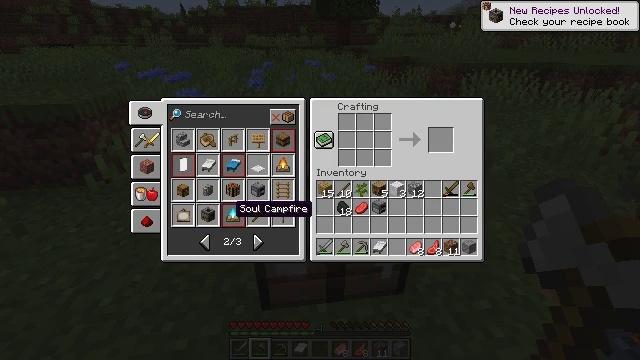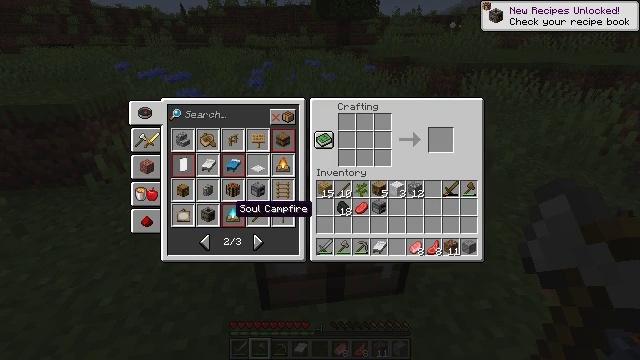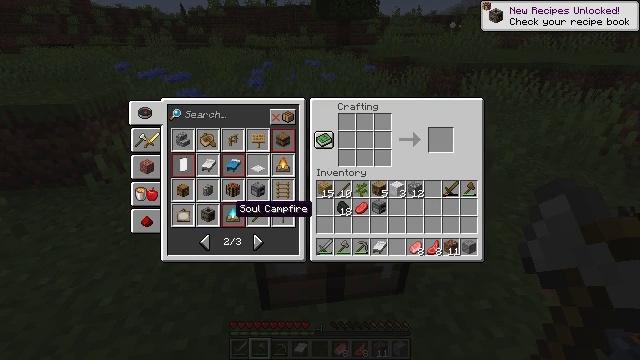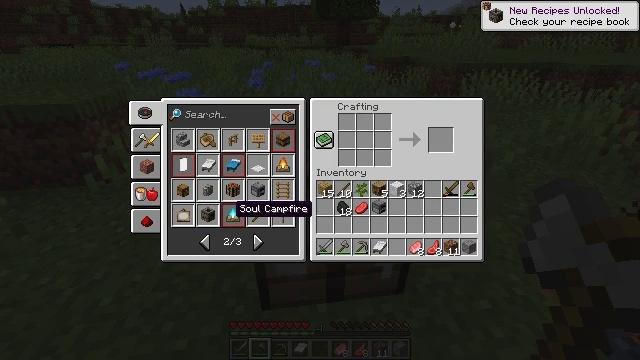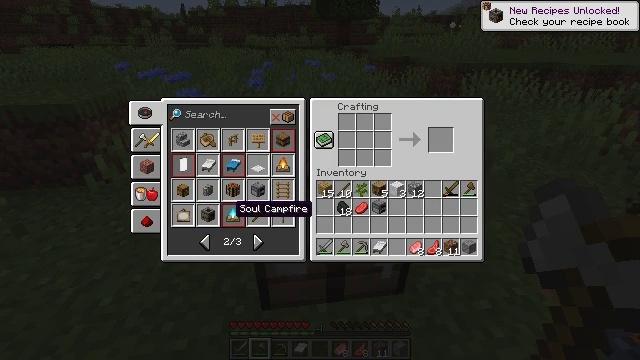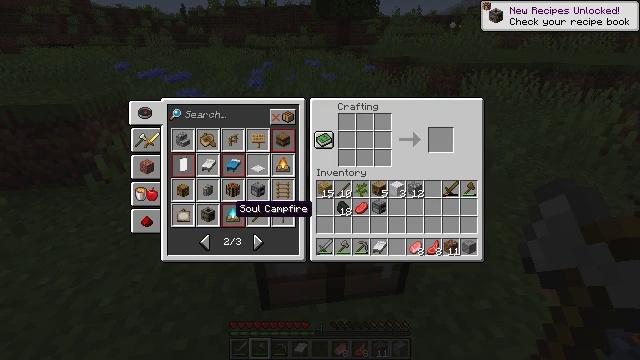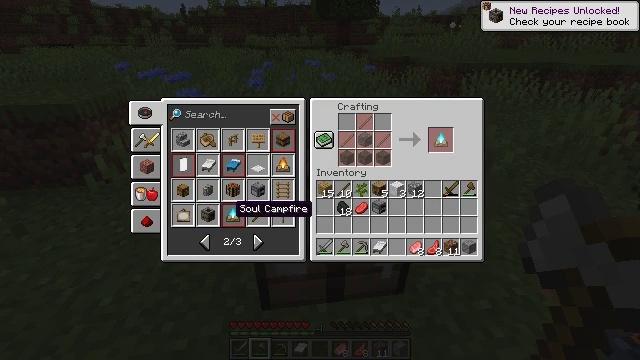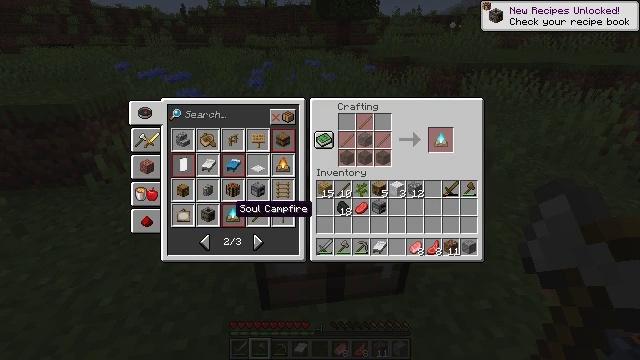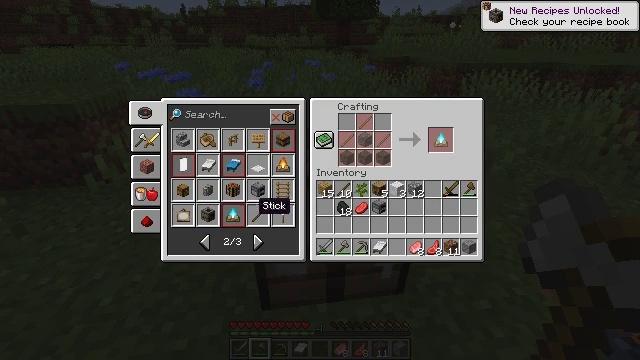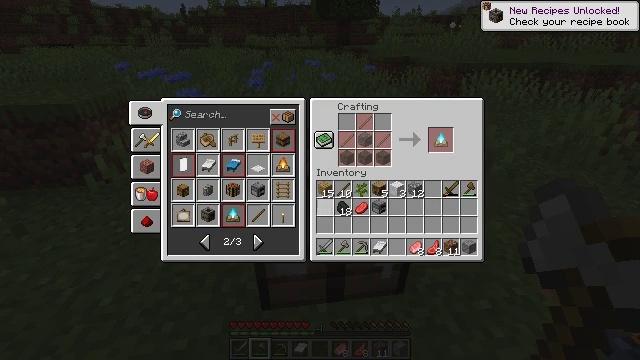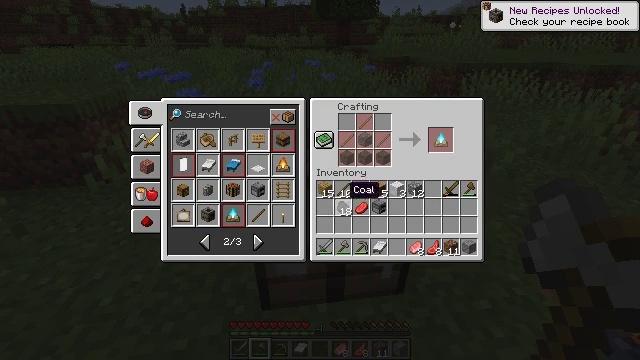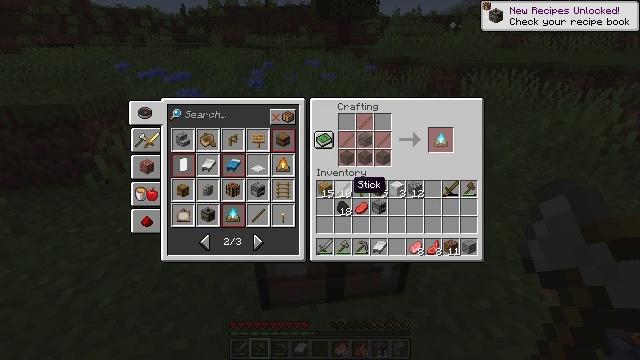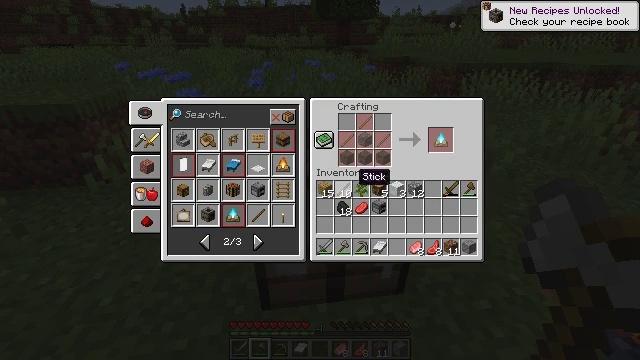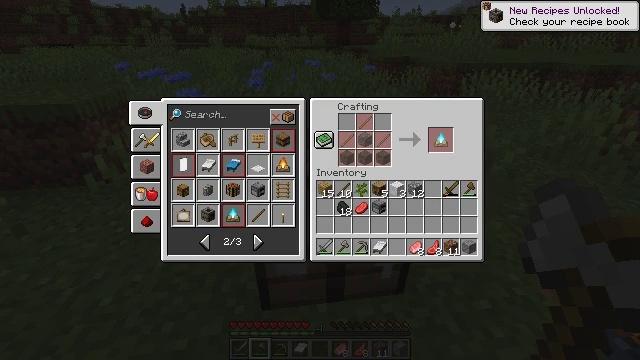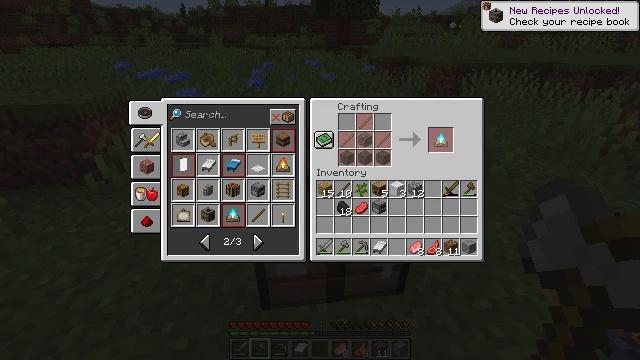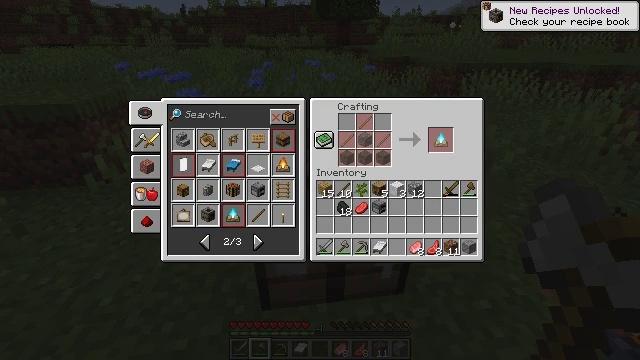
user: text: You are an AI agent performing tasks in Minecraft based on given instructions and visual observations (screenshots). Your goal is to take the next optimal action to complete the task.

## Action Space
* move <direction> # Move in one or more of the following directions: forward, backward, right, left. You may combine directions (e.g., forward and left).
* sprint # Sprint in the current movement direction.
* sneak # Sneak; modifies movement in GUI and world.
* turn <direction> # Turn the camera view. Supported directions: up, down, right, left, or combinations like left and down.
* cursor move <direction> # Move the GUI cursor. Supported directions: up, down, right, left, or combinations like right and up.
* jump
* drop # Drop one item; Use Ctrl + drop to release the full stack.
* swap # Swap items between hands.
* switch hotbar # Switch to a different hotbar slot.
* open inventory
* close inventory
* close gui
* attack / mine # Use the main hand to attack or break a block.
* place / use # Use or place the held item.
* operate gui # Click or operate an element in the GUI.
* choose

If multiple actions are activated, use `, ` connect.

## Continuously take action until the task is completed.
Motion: motion action
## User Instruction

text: Interact with the crafting table to obtain the oak boat.
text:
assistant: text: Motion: operate gui
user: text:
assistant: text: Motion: operate gui
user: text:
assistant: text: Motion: operate gui
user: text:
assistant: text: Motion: no_op
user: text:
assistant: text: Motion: no_op
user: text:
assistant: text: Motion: no_op
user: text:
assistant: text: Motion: no_op
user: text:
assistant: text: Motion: cursor move right
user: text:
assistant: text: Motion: cursor move right and up
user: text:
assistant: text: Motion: cursor move right
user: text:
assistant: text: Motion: no_op
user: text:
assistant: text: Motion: cursor move up
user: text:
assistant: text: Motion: no_op
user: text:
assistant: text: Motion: no_op
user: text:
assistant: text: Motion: no_op
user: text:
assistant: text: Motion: no_op
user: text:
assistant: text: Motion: no_op
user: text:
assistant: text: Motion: no_op
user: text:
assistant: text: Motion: no_op
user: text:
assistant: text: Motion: no_op
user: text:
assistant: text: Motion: no_op
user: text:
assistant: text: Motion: no_op
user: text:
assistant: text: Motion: no_op
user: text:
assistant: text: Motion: no_op
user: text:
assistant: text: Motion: no_op
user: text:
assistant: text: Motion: no_op
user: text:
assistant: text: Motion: cursor move up
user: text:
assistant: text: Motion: no_op
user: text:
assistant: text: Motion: no_op
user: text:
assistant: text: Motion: no_op